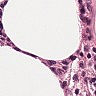
Metastatic tissue present: no